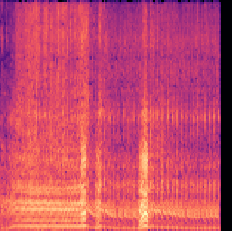
Sound class: Chainsaw